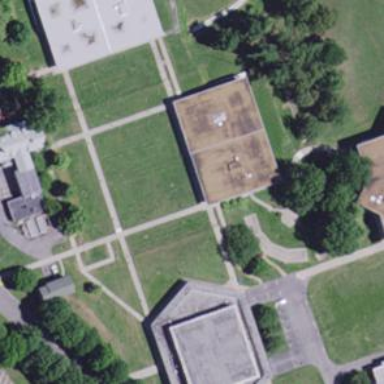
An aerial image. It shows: College building.